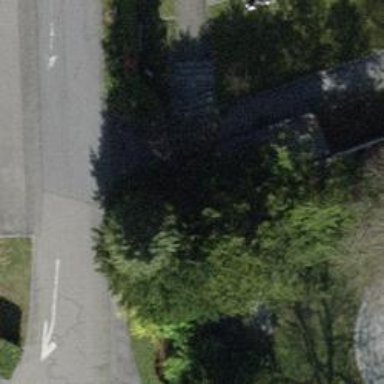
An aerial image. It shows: Set of steps on the road.